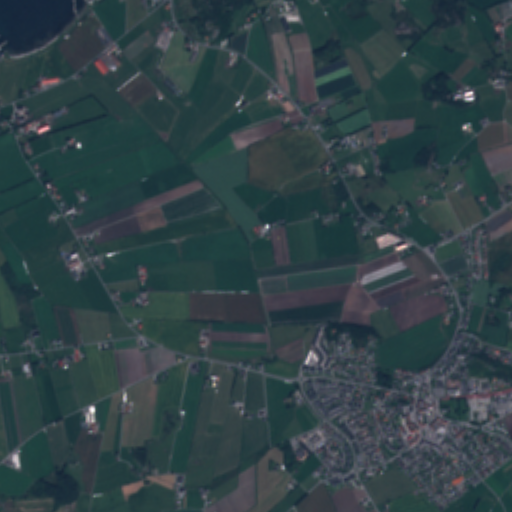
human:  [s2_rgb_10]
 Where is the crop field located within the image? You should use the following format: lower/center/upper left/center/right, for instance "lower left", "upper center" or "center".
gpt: The crop field is located in the lower right of the image.
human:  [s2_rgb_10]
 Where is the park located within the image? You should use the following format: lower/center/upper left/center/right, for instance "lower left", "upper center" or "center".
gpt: The park is located in the lower right of the image.
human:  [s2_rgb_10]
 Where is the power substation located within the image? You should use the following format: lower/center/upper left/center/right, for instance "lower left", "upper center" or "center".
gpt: The power substation is located in the upper center of the image.
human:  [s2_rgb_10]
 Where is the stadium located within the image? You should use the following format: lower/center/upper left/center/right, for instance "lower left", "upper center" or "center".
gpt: The stadium is located in the lower right of the image.
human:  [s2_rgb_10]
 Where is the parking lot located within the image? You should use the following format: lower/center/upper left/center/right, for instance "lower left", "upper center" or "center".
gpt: There is no parking lot in the image.